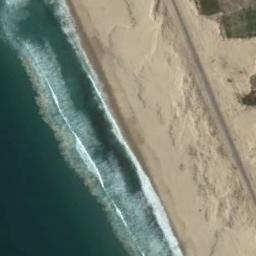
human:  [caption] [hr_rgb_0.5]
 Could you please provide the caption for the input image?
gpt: There are houses by the beach .

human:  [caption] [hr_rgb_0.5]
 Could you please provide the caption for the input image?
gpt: The beach consists of green seawater and a yellow coast with green plants .

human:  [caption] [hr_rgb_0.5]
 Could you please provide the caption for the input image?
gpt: The beach with khaki sand and the color of the seawater is green .

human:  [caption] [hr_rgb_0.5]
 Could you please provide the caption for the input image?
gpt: Turquoise water and white sand .

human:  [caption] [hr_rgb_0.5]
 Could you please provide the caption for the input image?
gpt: A road is beside the beach .